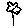
Label: flower